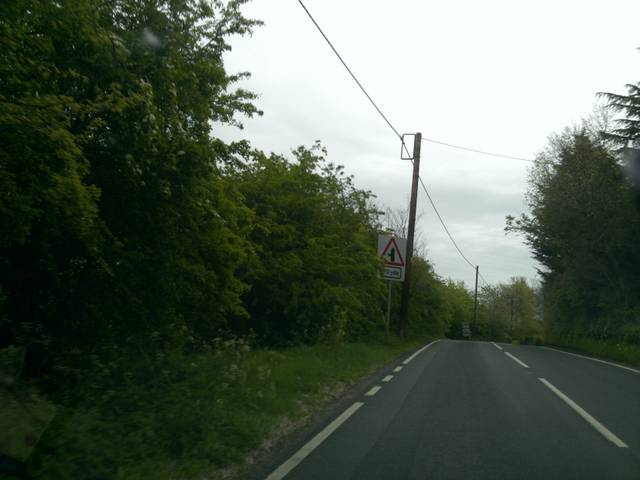
Region: United Kingdom
Coordinates: 51.965, 0.6003